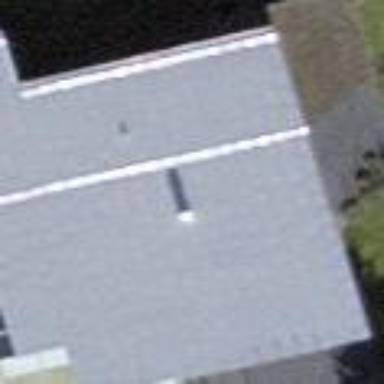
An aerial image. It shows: Semidetached house with skillion roof shape.